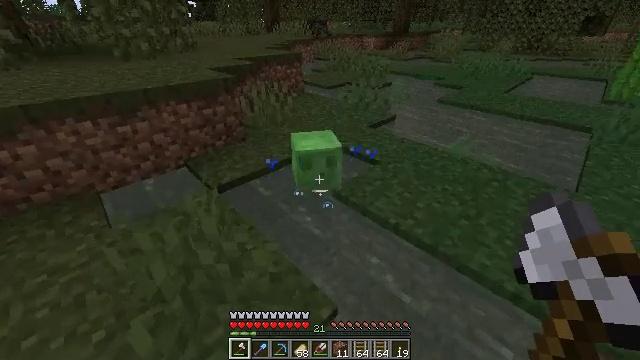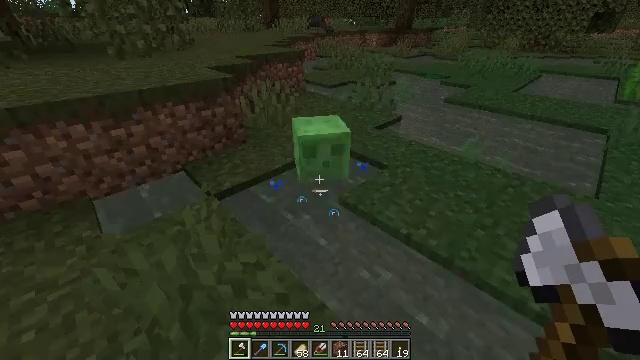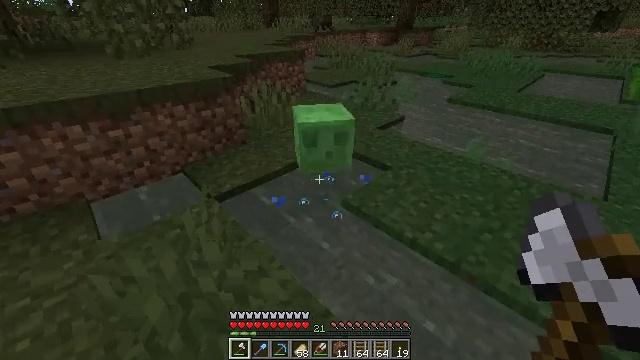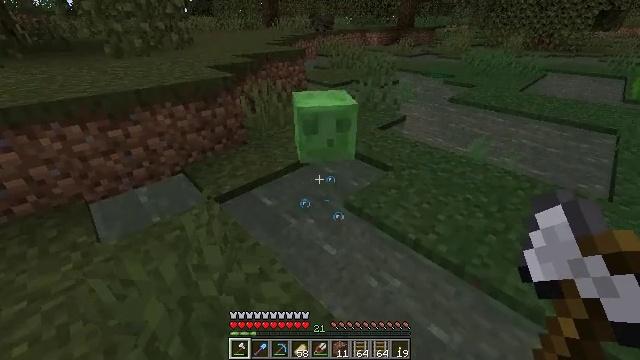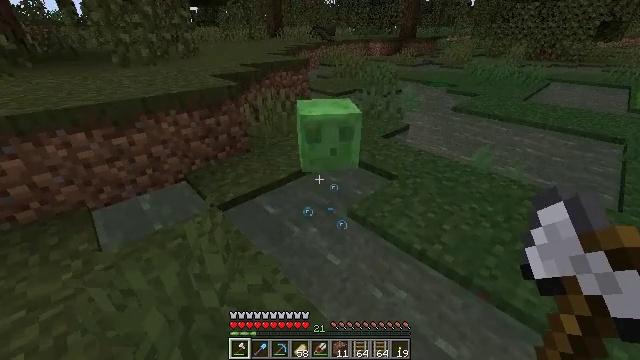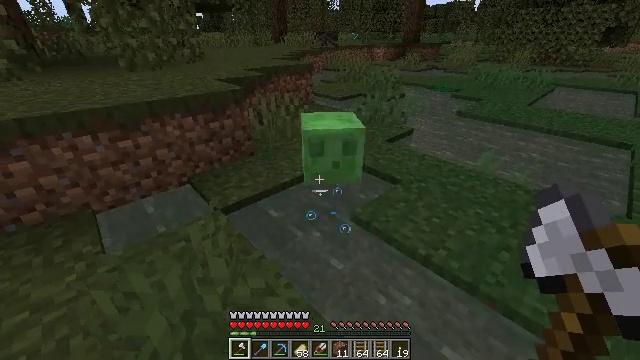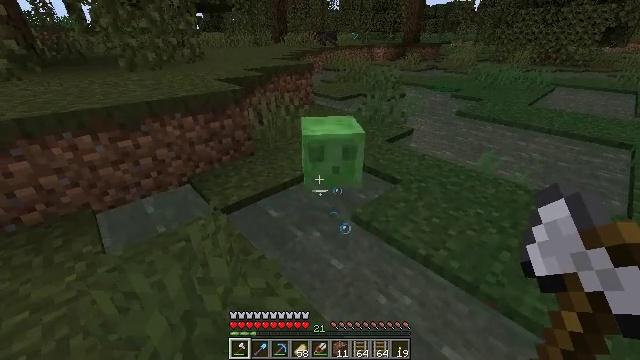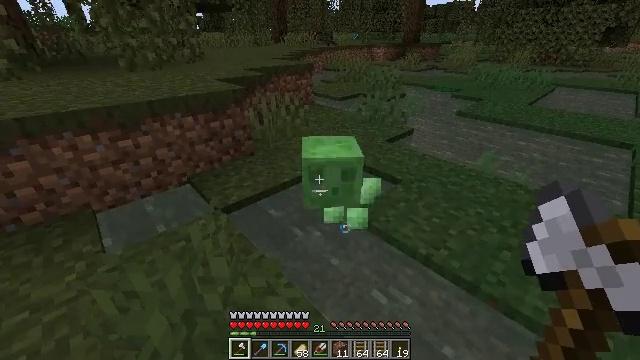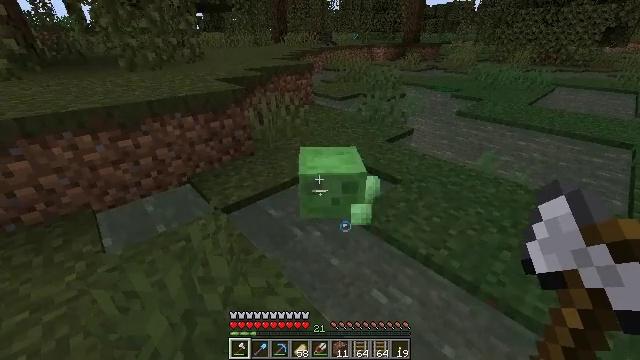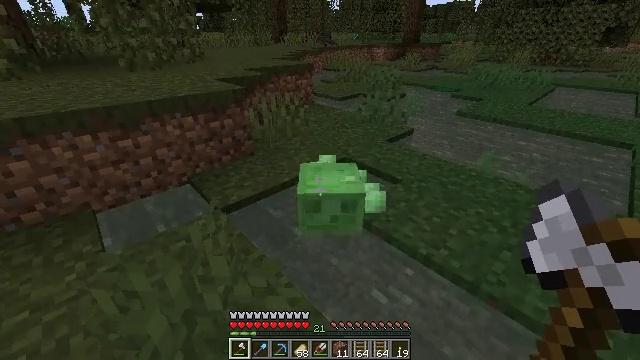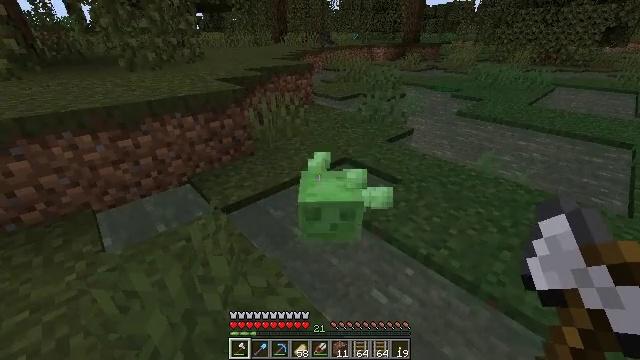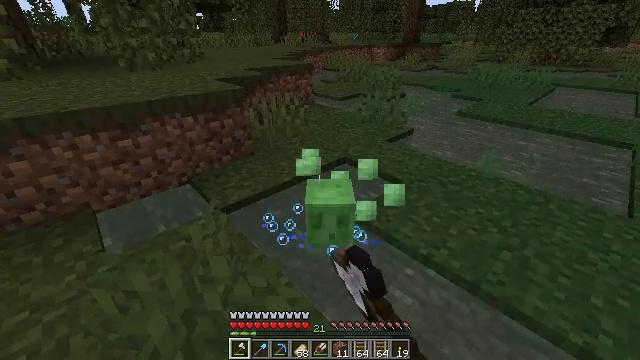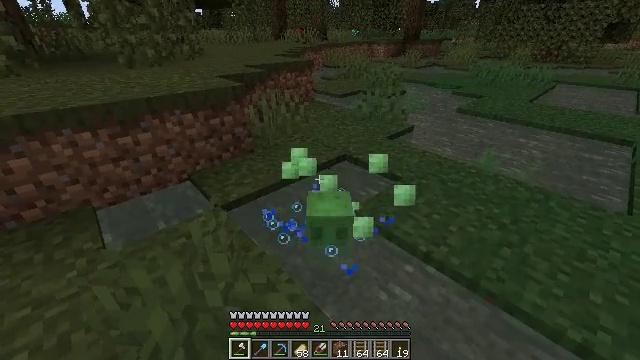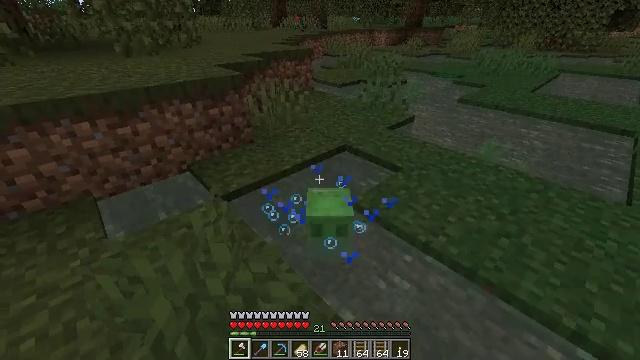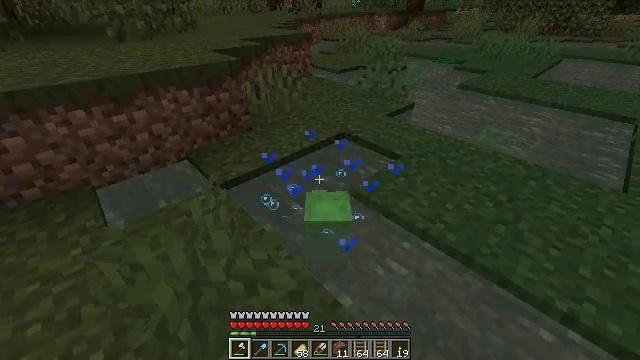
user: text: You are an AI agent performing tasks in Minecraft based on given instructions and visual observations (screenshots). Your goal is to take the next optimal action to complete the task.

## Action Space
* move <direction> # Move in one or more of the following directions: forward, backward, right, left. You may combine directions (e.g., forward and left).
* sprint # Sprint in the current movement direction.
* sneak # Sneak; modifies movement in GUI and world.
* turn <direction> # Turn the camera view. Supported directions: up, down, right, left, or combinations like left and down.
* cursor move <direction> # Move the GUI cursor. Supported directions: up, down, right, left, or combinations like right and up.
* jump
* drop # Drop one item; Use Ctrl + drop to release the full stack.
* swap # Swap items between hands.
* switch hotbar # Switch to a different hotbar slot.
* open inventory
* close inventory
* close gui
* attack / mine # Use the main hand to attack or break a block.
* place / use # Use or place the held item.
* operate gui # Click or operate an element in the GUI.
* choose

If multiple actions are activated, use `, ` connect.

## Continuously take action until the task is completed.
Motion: motion action
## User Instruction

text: Kill the slime.
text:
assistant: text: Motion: no_op
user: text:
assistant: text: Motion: no_op
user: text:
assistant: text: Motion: no_op
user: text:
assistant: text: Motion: turn up
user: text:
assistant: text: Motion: no_op
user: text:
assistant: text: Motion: no_op
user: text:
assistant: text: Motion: no_op
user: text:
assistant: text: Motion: no_op
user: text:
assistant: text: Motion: no_op
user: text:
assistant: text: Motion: attack / mine
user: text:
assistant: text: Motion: attack / mine
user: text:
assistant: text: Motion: attack / mine
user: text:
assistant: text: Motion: turn down
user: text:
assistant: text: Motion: turn down
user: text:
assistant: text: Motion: no_op